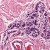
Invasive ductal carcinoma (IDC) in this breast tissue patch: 0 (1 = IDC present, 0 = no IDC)